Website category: university
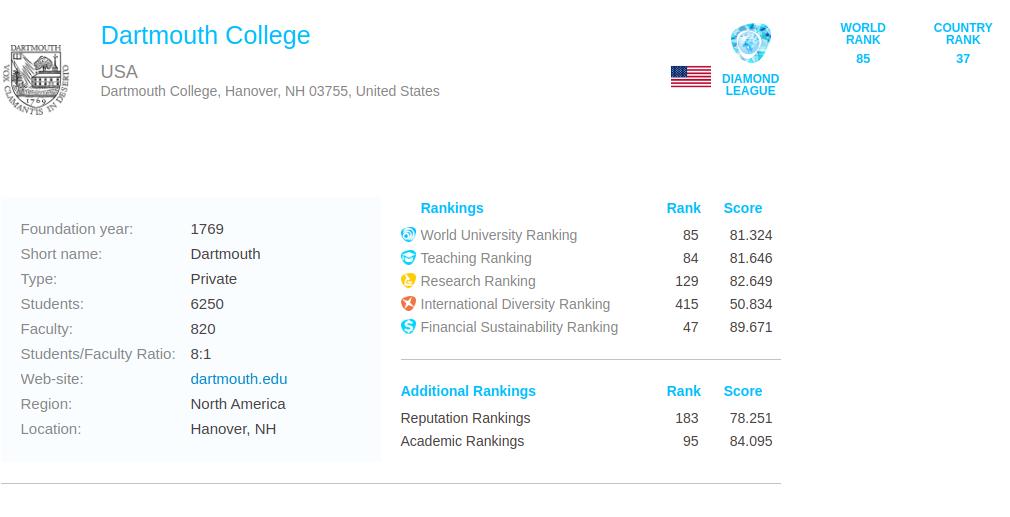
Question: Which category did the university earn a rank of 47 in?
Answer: Financial Sustainability Ranking

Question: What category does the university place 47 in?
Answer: Financial Sustainability Ranking

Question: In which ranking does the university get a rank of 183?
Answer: Reputation Rankings

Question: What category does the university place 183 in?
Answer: Reputation Rankings

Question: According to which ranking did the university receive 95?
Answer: Academic Rankings

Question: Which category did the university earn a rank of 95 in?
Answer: Academic Rankings

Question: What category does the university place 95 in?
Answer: Academic Rankings

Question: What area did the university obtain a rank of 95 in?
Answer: Academic Rankings

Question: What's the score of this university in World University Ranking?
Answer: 81.324

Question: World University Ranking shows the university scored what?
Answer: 81.324

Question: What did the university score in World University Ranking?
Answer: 81.324

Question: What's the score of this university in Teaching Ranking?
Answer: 81.646

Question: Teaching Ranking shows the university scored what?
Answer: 81.646

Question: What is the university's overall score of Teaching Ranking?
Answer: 81.646

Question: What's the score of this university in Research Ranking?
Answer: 82.649

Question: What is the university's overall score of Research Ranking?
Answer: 82.649

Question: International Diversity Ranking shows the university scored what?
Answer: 50.834

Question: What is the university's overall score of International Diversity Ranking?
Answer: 50.834

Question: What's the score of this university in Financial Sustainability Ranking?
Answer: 89.671

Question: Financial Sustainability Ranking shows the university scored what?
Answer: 89.671

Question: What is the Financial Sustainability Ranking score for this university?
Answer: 89.671

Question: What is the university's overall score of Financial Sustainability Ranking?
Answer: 89.671

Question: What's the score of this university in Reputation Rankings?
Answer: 78.251

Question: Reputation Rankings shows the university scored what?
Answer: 78.251

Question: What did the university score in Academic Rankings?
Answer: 84.095

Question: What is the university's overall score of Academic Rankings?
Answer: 84.095

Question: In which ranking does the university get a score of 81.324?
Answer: World University Ranking

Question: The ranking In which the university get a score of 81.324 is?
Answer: World University Ranking

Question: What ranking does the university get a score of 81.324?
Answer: World University Ranking

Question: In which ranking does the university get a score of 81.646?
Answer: Teaching Ranking

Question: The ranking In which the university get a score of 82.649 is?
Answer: Research Ranking

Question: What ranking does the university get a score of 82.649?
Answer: Research Ranking

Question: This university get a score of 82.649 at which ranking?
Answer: Research Ranking

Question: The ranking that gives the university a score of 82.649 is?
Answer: Research Ranking

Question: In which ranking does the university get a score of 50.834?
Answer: International Diversity Ranking

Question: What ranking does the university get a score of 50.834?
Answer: International Diversity Ranking

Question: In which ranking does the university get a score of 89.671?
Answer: Financial Sustainability Ranking

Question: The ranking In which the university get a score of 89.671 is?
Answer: Financial Sustainability Ranking

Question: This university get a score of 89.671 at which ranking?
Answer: Financial Sustainability Ranking

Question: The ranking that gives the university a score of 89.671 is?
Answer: Financial Sustainability Ranking

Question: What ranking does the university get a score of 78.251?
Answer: Reputation Rankings

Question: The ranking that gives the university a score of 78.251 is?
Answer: Reputation Rankings

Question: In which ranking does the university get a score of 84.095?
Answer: Academic Rankings

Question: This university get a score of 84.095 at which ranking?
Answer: Academic Rankings